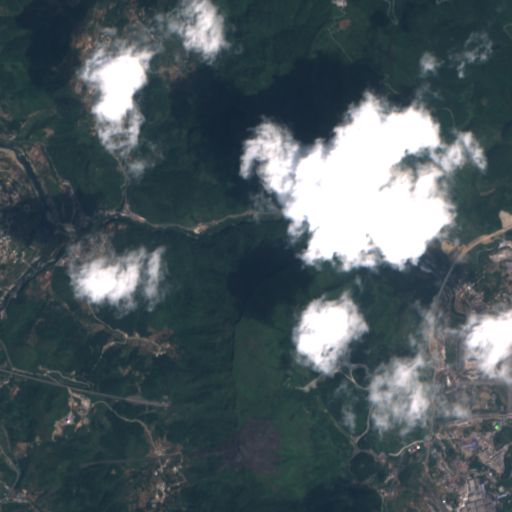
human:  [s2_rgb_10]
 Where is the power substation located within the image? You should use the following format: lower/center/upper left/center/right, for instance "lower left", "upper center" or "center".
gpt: The power substation is located in the lower right of the image.
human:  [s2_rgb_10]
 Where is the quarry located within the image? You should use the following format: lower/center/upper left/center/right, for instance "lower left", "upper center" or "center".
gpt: The quarry is located in the lower left of the image.
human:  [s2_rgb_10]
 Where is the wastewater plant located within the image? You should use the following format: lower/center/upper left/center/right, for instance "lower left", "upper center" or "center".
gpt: The wastewater plant is located in the center right of the image.
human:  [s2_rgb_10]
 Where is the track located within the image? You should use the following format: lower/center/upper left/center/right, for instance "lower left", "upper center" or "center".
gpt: There is no track in the image.